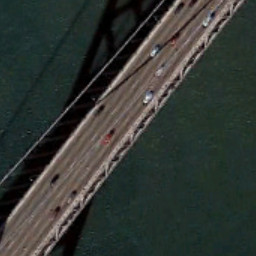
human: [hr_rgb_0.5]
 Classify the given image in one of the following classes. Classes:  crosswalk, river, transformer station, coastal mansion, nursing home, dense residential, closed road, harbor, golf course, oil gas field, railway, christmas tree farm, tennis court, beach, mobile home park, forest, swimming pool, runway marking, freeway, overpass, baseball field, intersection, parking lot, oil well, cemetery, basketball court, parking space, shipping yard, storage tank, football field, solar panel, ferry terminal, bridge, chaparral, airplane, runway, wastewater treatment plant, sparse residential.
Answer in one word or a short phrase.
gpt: bridge